Question: I am trying to setup a Rails environment via CPanel. I've tried on several distinct hosting environments (on all of which I used CPanel to create the project) and I get the following:

Is this something done wrong - I have to first create models/controllers etc - or something I need to bark up my hosting provider's tree about?
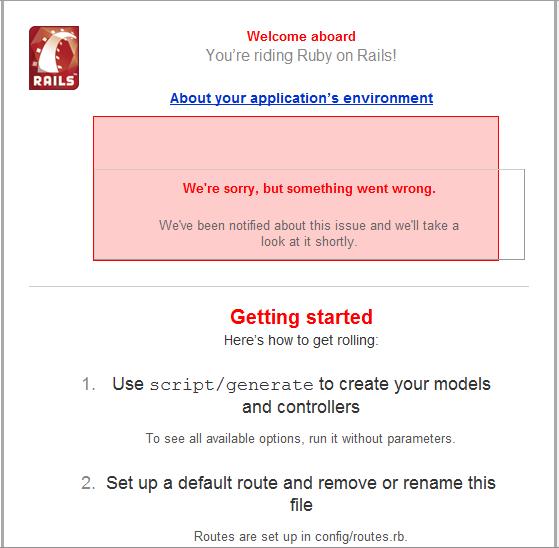
Answer: Have you tried running your app locally? If I remember correctly, for security reasons, the "about your application's environment" won't load unless it's from localhost.